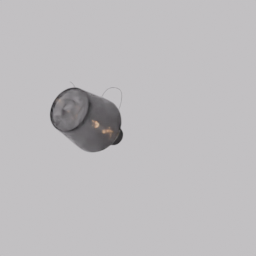
Label: lighting